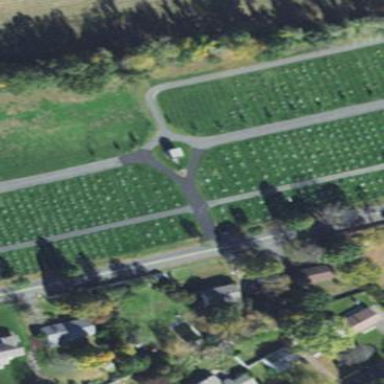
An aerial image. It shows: Cemetery that holds historical significance.